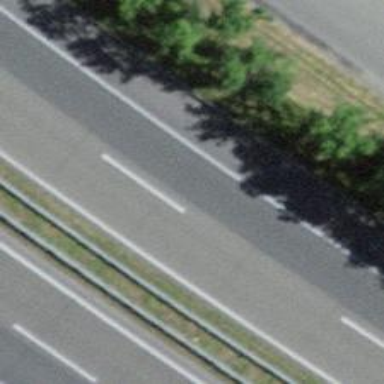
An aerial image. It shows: Asphalt motorway.